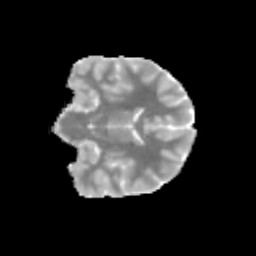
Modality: MD
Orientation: coronal
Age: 11
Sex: male
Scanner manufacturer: siemens
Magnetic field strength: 3 T
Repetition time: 3.8 s
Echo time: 0.07 s